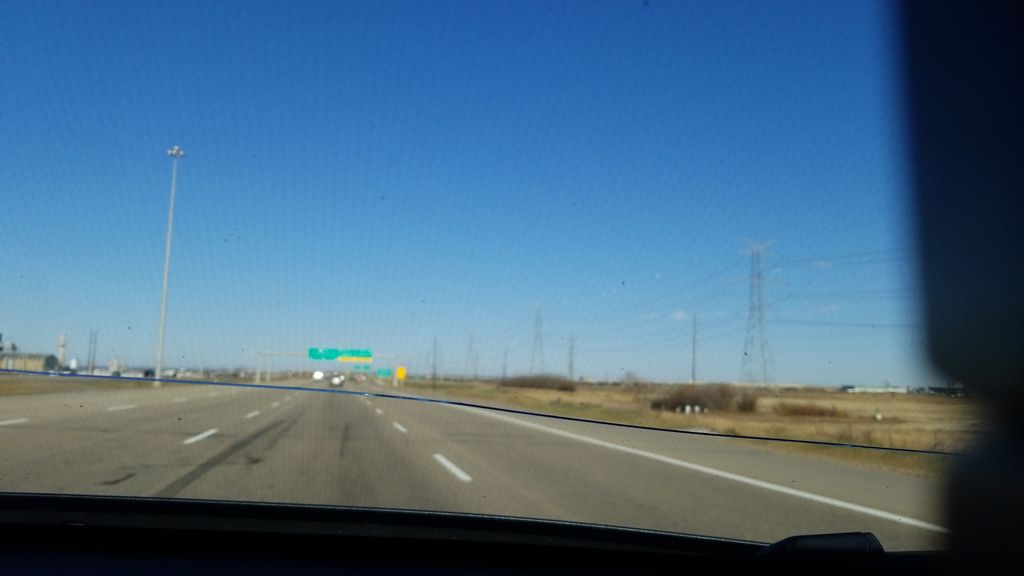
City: edmonton